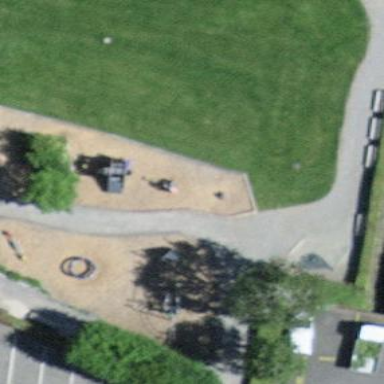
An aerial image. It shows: Playground area for leisure activities on the land.